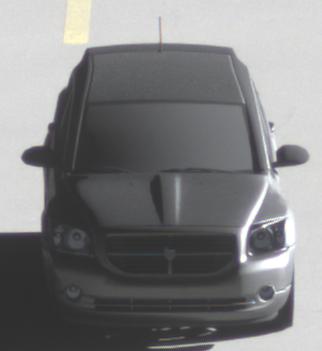
Make: Dodge
Model: Caliber 1.8
Detailed model: Caliber
Model produced from: 2006/06
Model produced until: 2009/03
Doors: 5
Color: gray
Road condition: dry road
Daytime: morning or afternoon
Contrast: high contrast